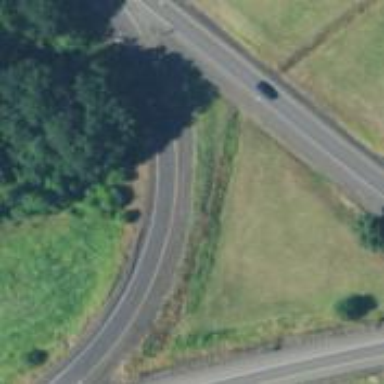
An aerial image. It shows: This road is connector between trunk highways.